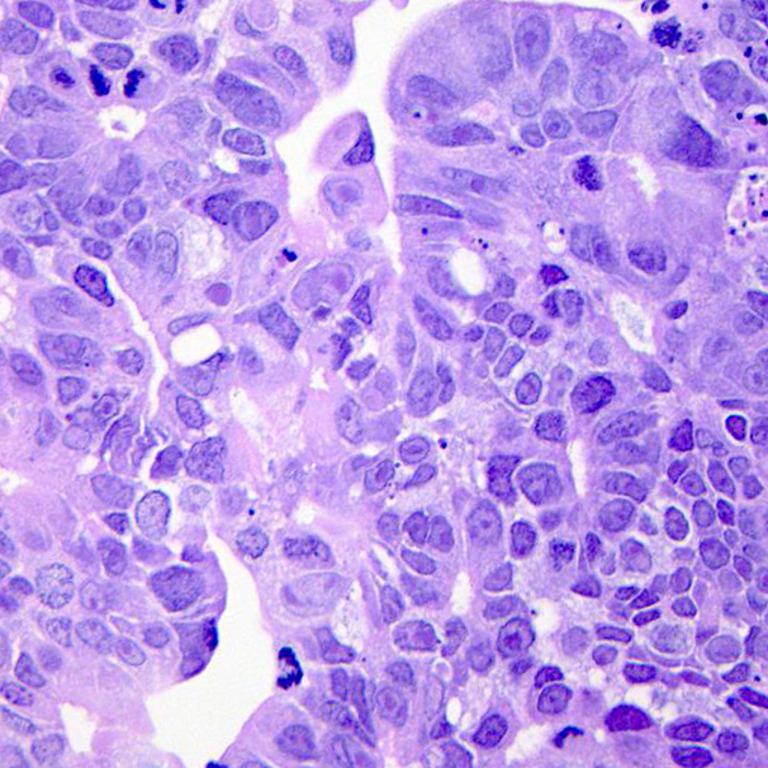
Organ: colon
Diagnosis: adenocarcinomas